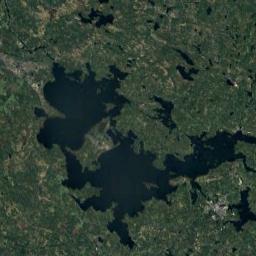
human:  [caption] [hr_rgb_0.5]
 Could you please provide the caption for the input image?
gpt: There are many lakes of different shapes and sizes .

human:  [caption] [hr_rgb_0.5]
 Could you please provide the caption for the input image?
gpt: Some lakes of different sizes lie on a flat ground covered with vegetation and the water is dark blue .

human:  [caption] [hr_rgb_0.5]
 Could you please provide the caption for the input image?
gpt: A blue lake surrounded by forest .

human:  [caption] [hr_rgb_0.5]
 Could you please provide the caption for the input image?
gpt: The lake in the picture is very blue .

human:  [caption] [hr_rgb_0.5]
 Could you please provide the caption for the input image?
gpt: There are green meadows around the lake .